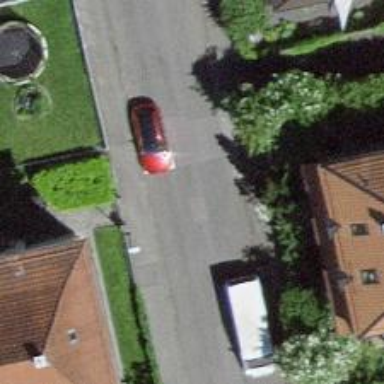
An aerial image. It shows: Parallel parking lane on residential road with asphalt surface.